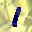
Label: 1